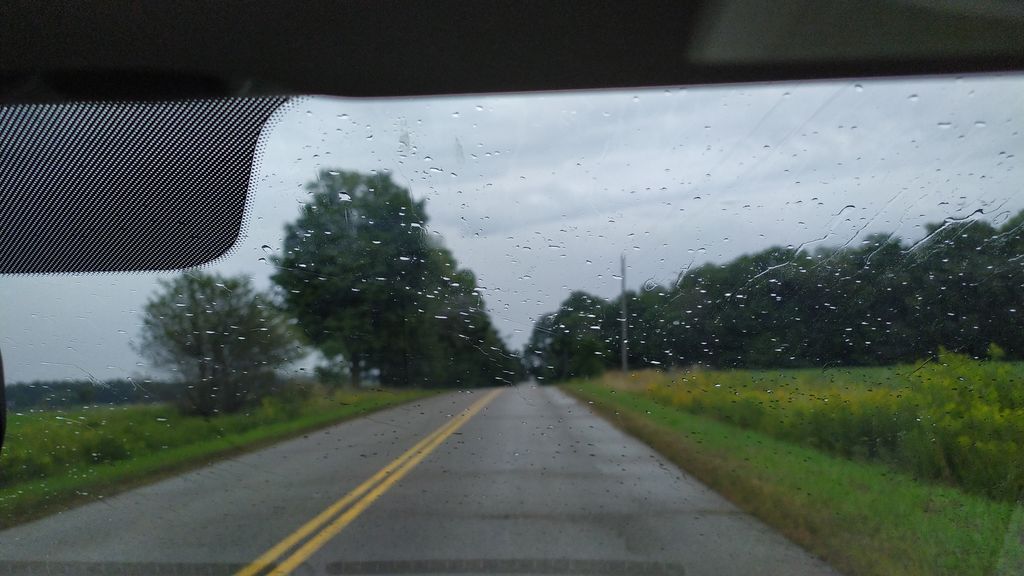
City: kitchener-waterloo